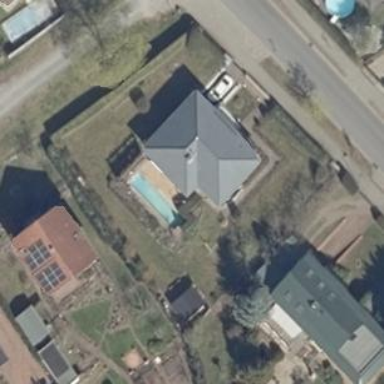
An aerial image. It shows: Detached building with hipped roof shape.